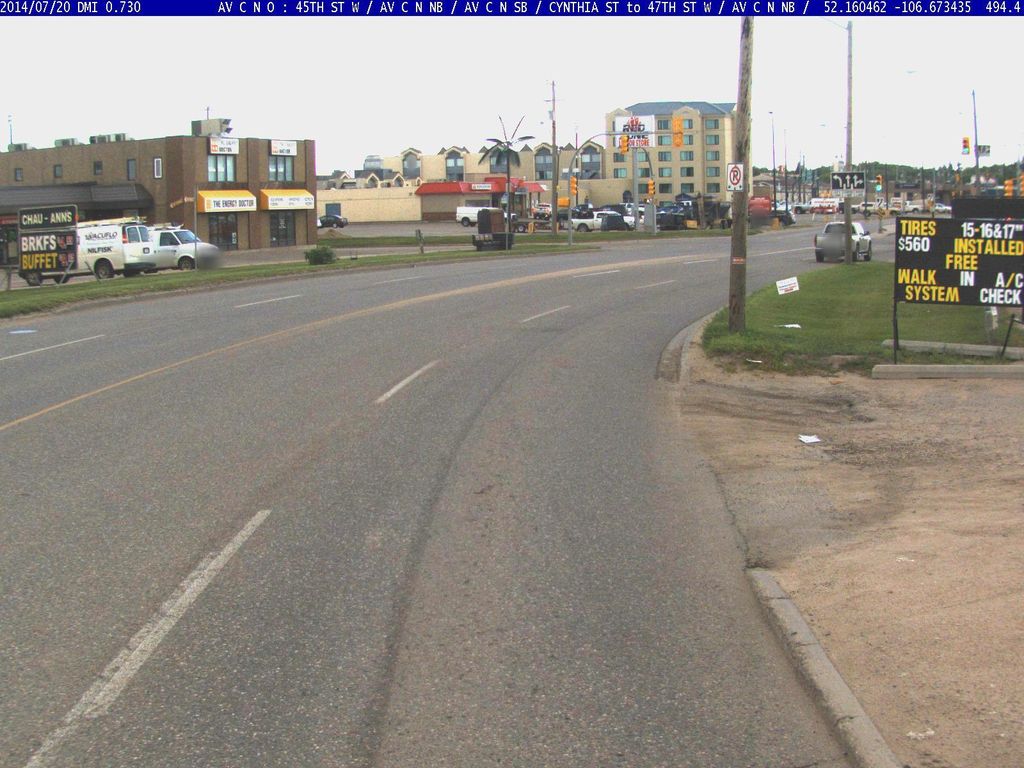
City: saskatoon